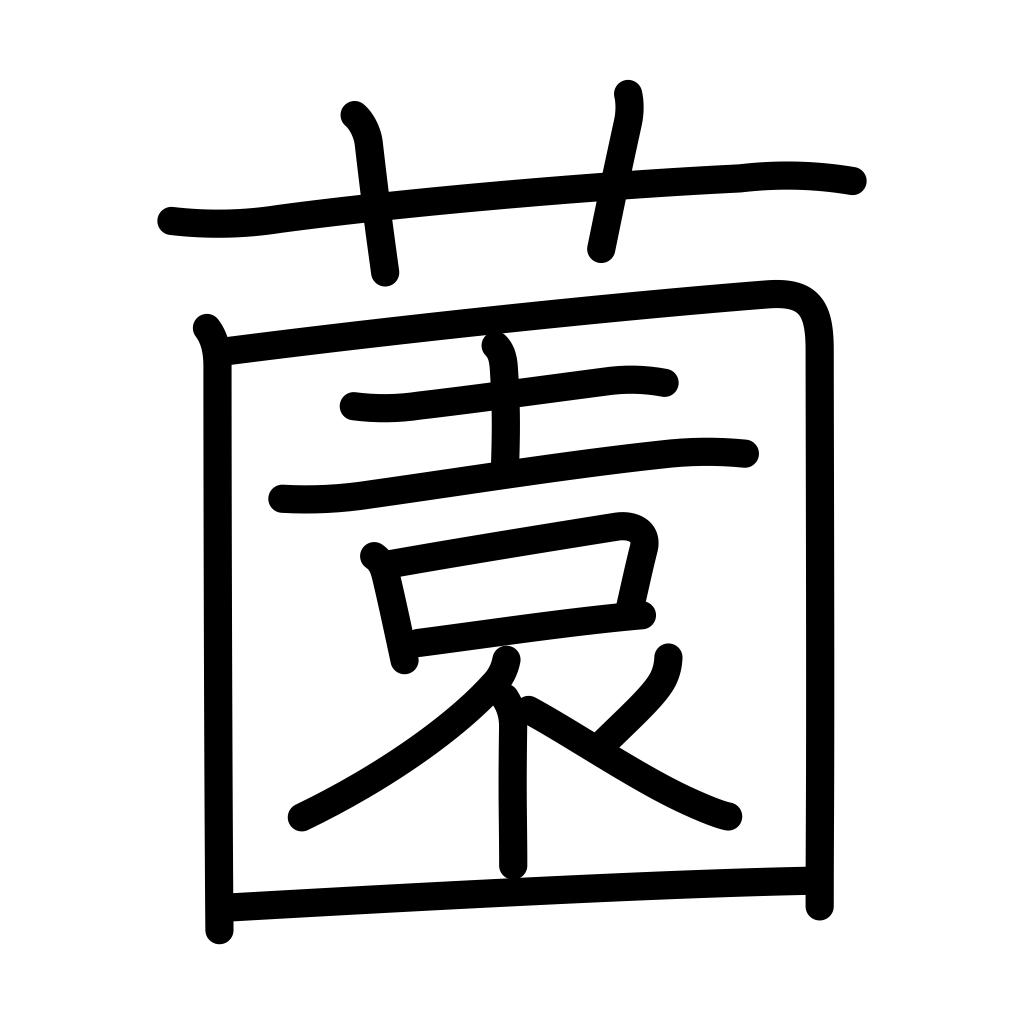
Meaning: garden, yard, farm